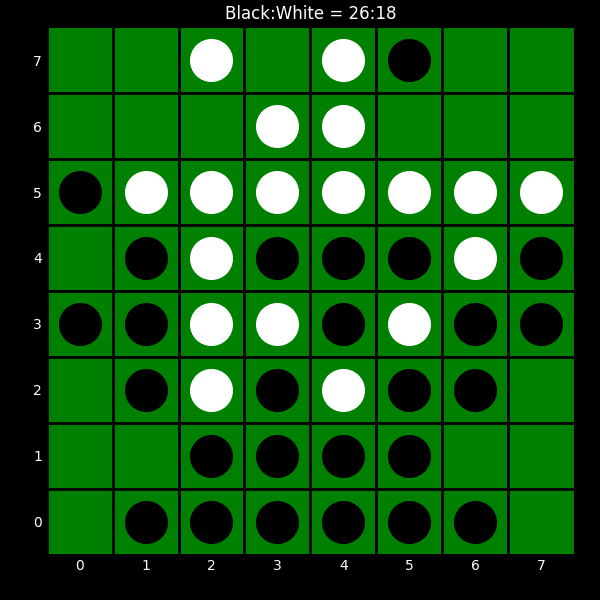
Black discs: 26
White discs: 18